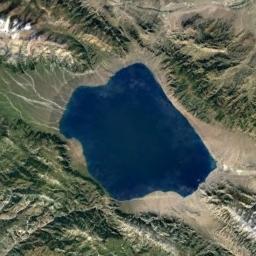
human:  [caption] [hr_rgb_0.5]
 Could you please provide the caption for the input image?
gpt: The lake lies in a mountainous area covered with vegetation and the water is blue .

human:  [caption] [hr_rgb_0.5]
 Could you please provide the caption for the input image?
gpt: The lake in the picture has an irregular shape .

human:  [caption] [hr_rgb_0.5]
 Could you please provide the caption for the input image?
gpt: An almost square blue lake surrounded by mountains with green vegetation .

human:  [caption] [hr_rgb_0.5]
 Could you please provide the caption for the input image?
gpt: Many trees are around the lake .

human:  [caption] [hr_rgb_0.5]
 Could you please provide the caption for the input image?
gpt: There are some green mountains around the blue lakes .